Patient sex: F
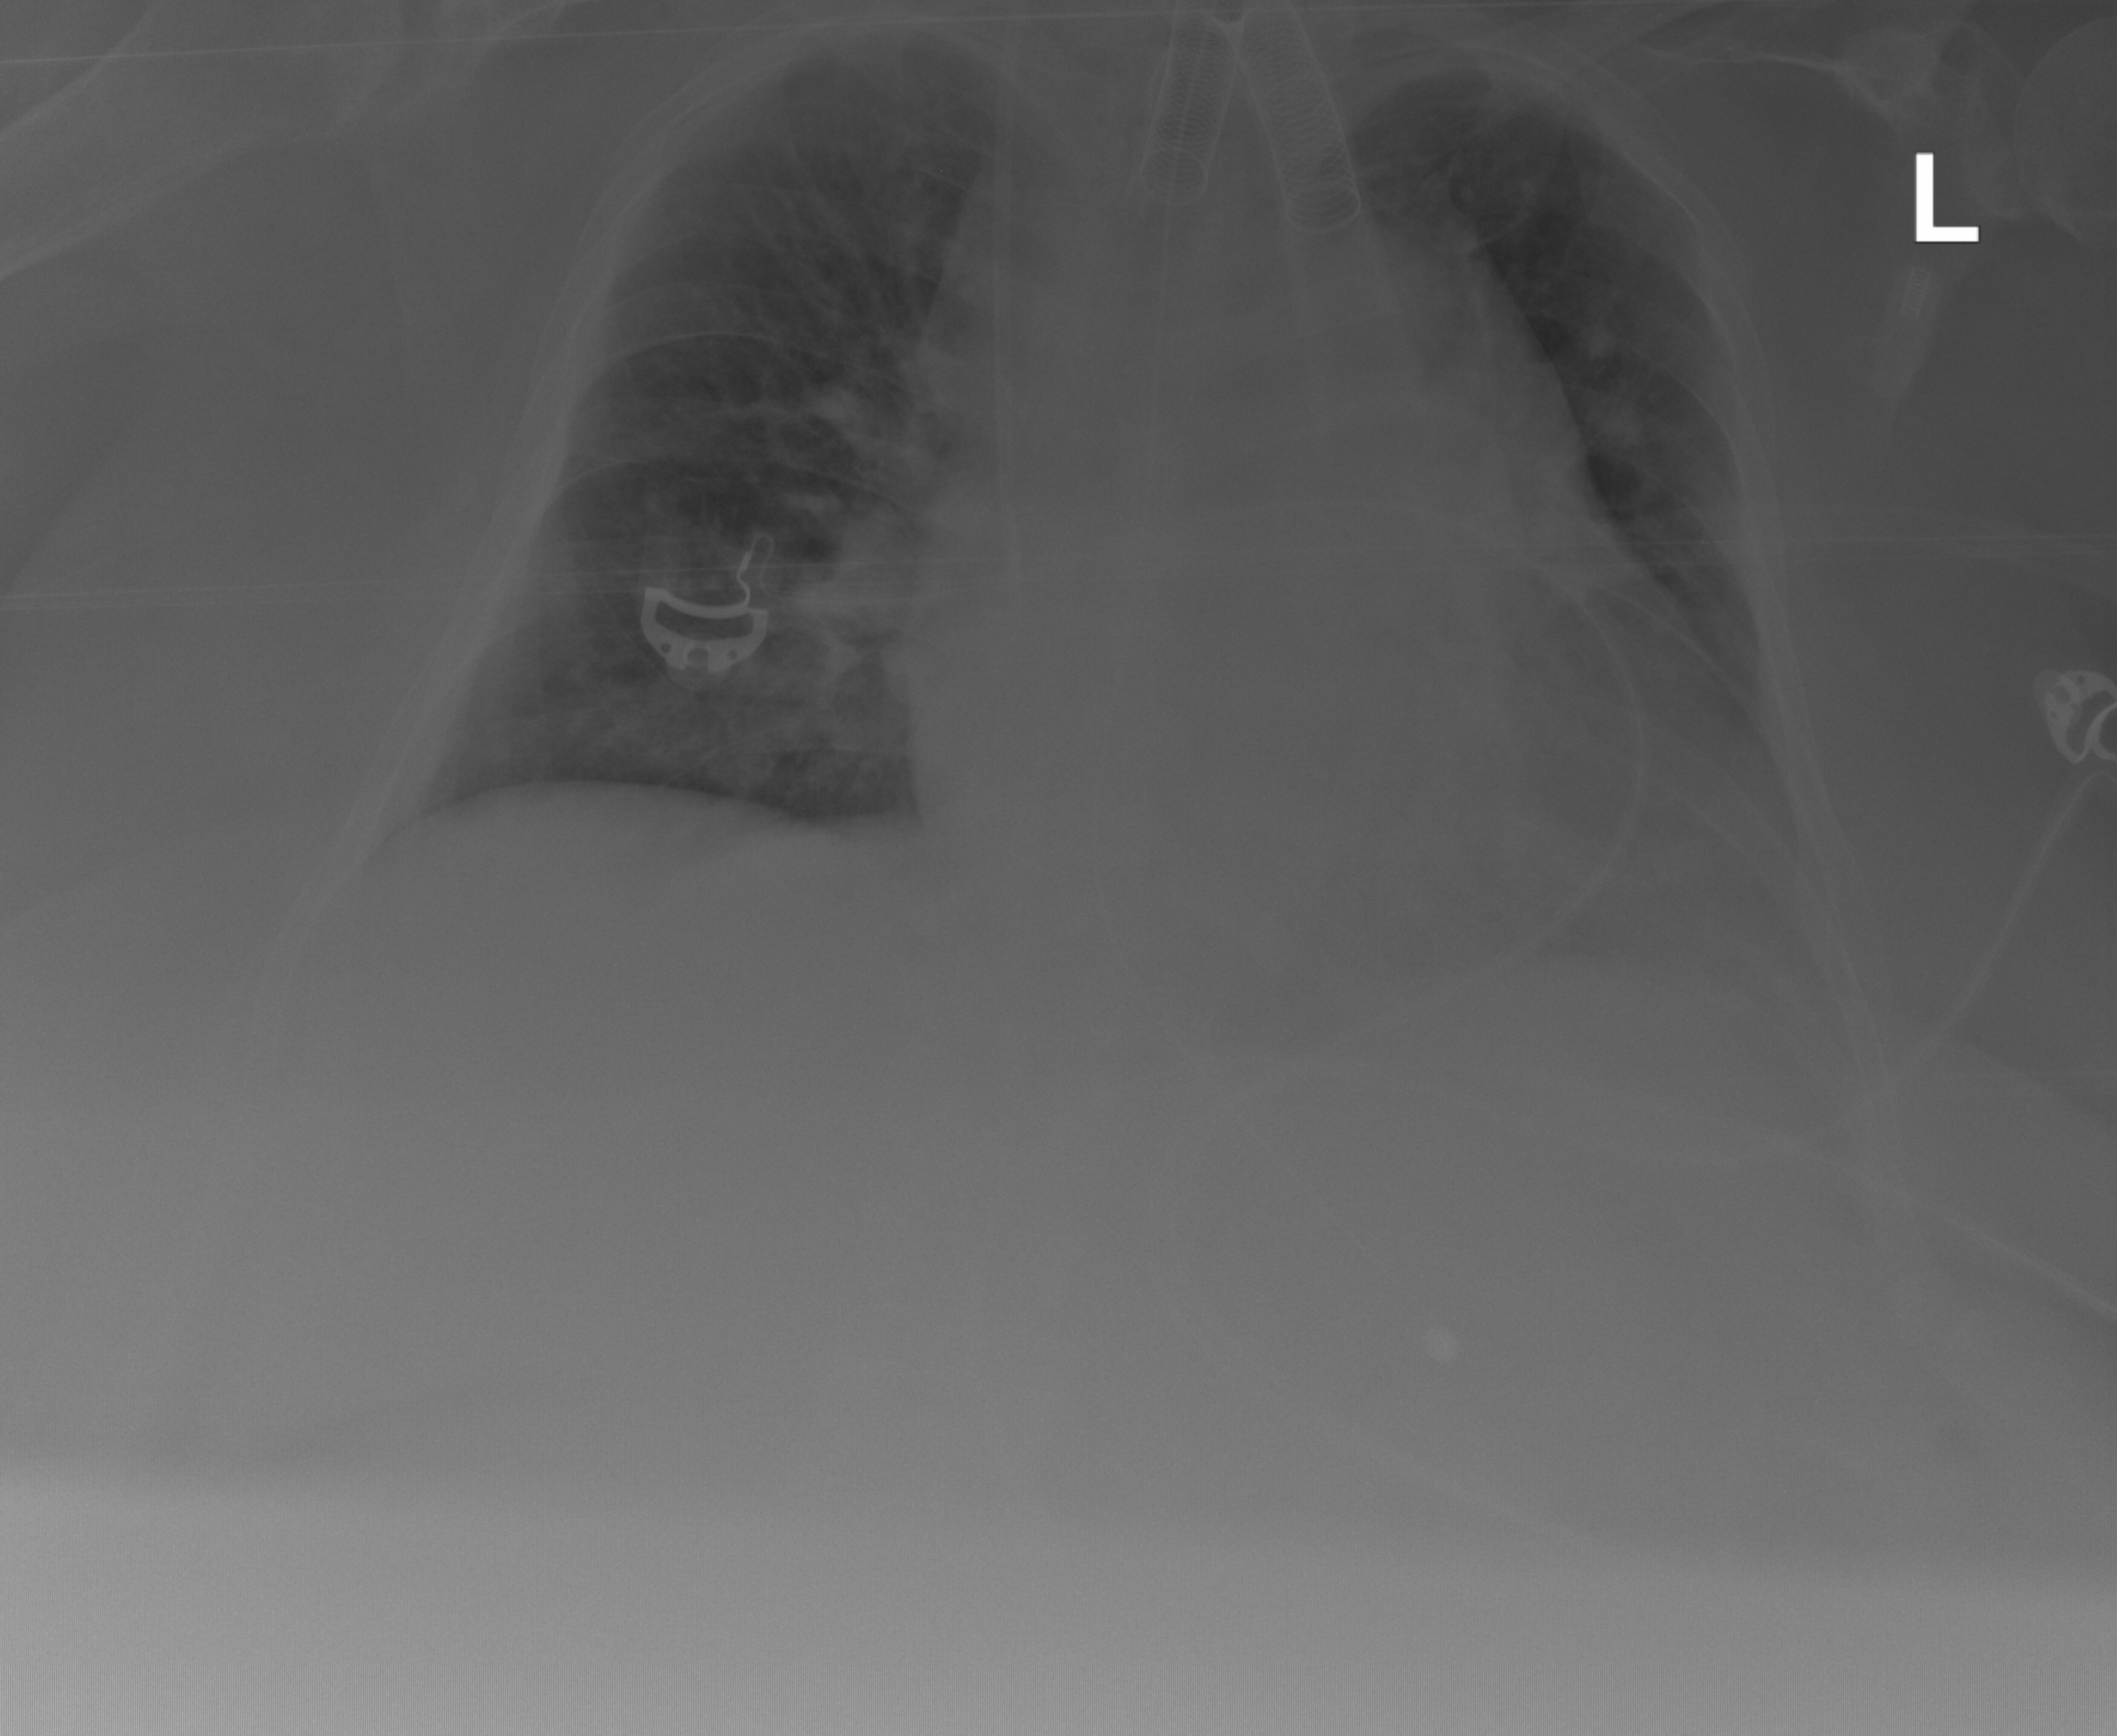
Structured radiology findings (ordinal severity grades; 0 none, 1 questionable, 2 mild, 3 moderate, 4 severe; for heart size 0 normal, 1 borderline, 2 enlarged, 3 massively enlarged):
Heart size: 2
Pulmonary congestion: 2
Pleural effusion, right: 0
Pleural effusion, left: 1
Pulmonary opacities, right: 3
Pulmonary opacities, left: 0
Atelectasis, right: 0
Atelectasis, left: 2